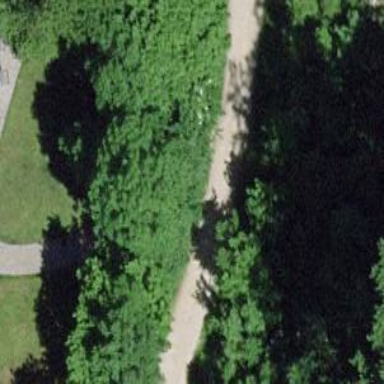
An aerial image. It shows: Unpaved track with grade2 track type.